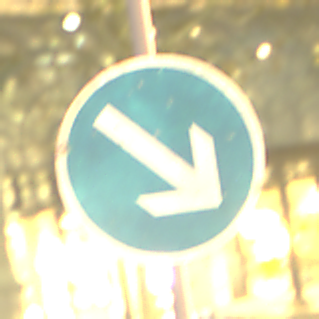
Verkehrszeichen: VorgeschriebeneVorbeifahrtRechts
Umgebung: Outdoor, Urban
Tageszeit: Night
Wetter: Overcast
Licht: Artificial
Jahreszeit: NotSpecified
Kontrast: MediumContrast